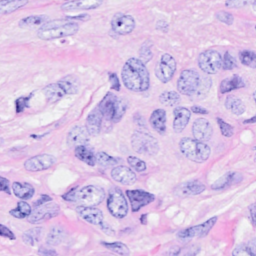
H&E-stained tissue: Breast